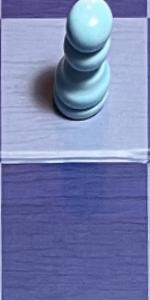
Label: Empty